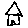
Label: house